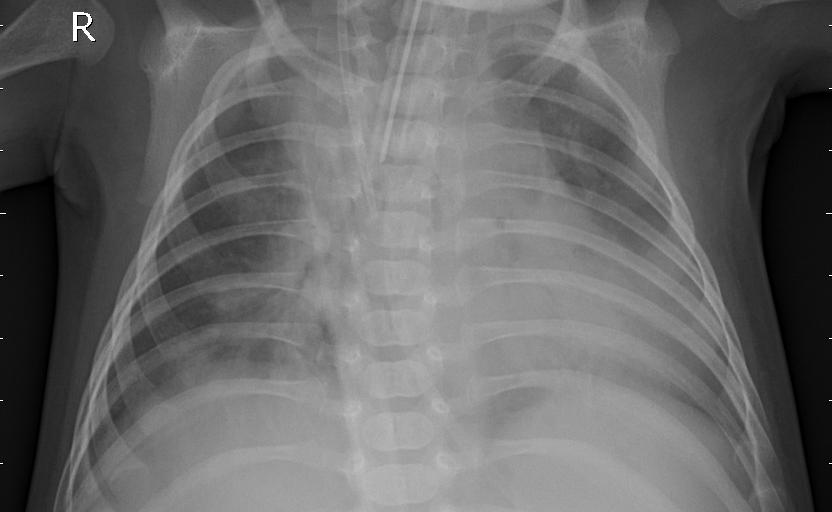
Diagnosis: PNEUMONIA